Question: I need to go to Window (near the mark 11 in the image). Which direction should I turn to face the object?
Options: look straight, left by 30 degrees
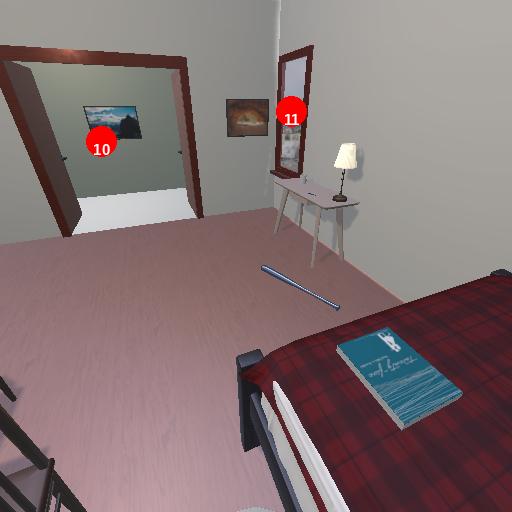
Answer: look straight